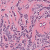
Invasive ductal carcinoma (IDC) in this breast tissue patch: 1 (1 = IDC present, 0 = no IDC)